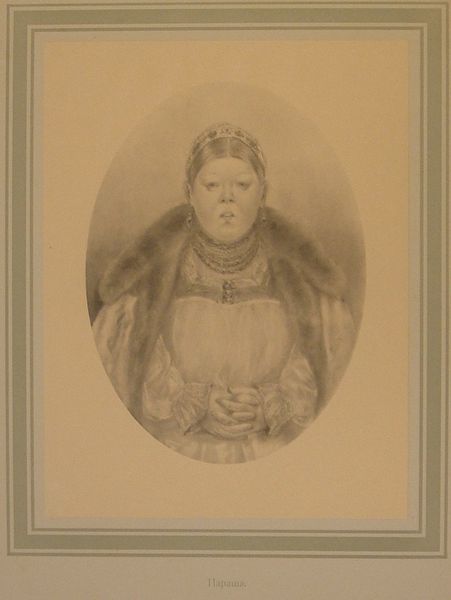
Titel: Parasha, Parasha
Künstler: Petr Mikhailovich Boklevskii
Standort: Amherst (Massachusetts, USA)
Institution: Mead Art Museum, Amherst College
Schlagwörter: crown, hands, dress, formal, hair, lady, portrait, woman, crossed, frame, mouth, cross, pencil, earrings, russian, jewelry, queen, fat